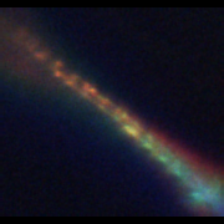
Taxon: Leptocylindrus
Group: Diatoms